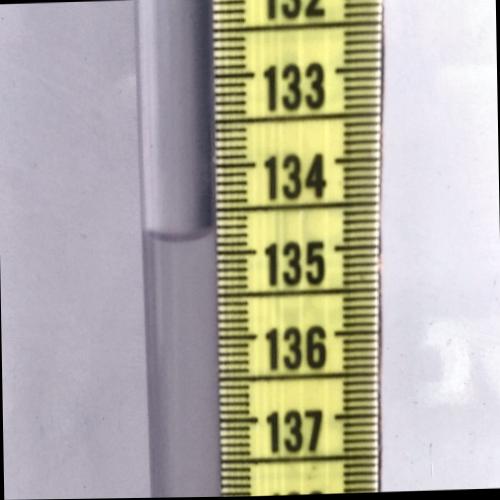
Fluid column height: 134.8 cm